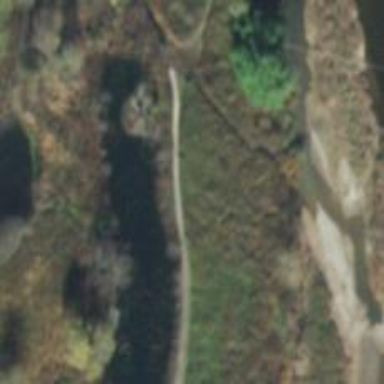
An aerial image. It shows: Path for golf carts.